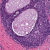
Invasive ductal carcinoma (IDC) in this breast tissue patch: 0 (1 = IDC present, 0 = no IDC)